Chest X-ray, AP view. Patient: 28 years old, sex M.
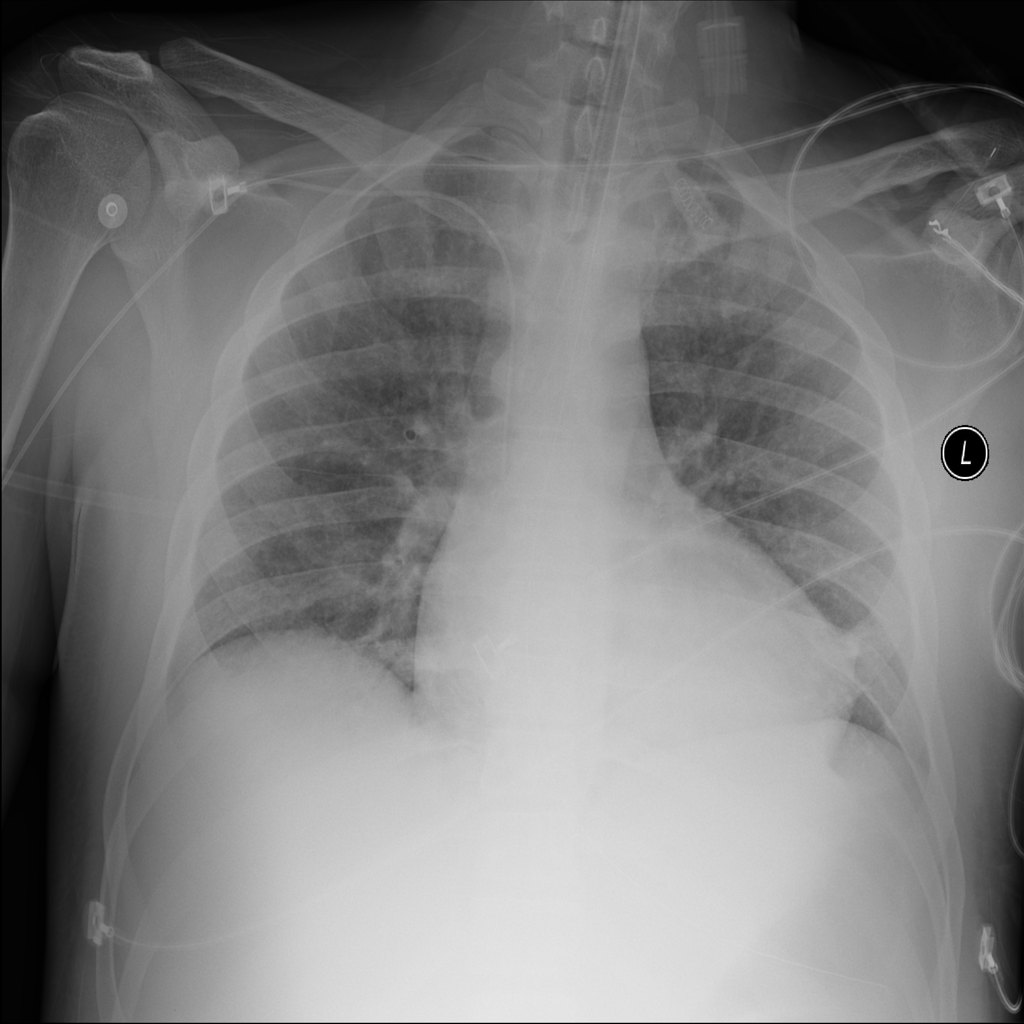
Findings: No Finding